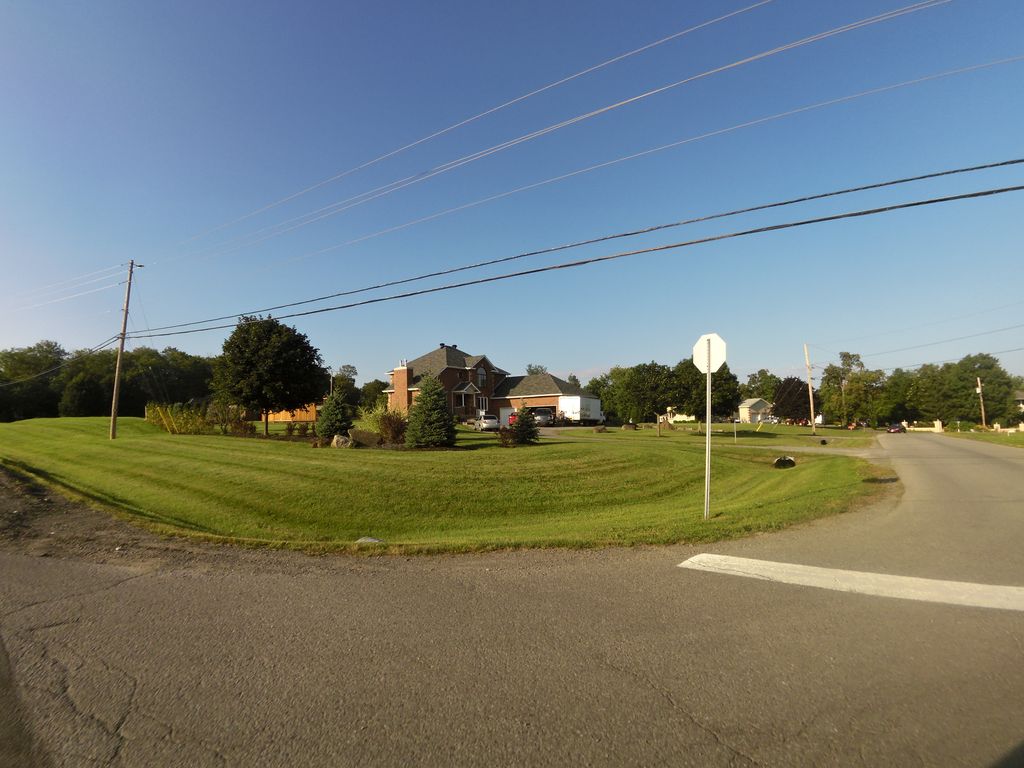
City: ottawa-gatineau